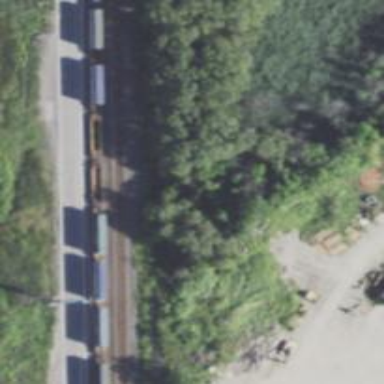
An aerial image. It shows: Abandoned railway.